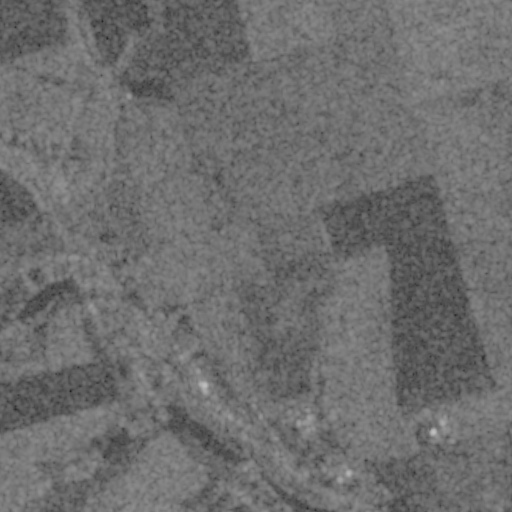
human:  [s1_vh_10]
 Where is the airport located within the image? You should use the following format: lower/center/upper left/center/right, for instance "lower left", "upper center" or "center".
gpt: The airport is located in the upper center of the image.
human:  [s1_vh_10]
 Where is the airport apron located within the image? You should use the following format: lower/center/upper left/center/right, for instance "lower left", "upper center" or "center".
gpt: The airport apron is located in the center of the image.
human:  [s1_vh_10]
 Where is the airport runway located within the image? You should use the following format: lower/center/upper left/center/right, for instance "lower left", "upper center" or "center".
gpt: The airport runway is located in the upper center of the image.
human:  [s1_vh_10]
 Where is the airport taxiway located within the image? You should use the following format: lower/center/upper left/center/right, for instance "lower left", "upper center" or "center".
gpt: The airport taxiway is located in the upper center of the image.
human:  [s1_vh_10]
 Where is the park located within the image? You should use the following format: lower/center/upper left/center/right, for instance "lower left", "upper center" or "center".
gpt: The park is located in the lower center of the image.
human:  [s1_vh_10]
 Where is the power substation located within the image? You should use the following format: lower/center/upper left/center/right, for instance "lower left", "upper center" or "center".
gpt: The power substation is located in the lower center of the image.
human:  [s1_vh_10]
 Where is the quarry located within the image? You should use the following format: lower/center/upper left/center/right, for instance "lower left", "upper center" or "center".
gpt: The quarry is located in the lower left of the image.
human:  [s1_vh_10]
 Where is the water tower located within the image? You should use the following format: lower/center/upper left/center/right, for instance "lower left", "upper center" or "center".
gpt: The water tower is located in the lower center of the image.
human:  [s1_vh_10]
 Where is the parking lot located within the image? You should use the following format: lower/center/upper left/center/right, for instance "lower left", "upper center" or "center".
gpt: There is no parking lot in the image.

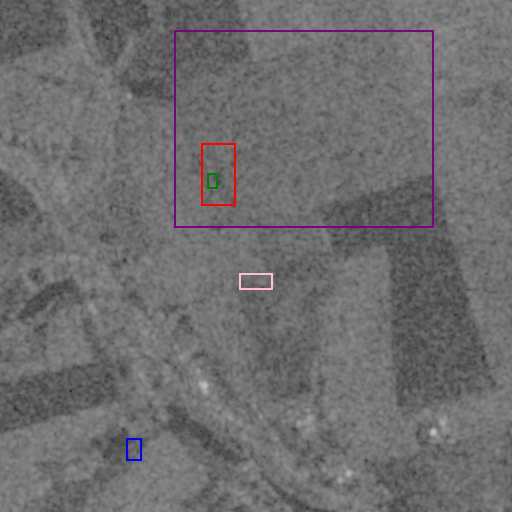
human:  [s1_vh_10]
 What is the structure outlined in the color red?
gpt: The structure outlined in red is an airport.
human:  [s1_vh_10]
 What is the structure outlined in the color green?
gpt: The structure outlined in green is an airport apron.
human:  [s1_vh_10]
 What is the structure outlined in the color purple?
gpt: The structure outlined in purple is a crop field.
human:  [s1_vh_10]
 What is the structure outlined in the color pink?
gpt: The structure outlined in pink is a park.
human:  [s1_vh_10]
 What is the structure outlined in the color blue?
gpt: The structure outlined in blue is a quarry.
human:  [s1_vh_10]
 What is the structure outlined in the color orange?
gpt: There is no orange outline.